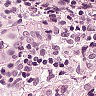
Metastatic tissue present: yes